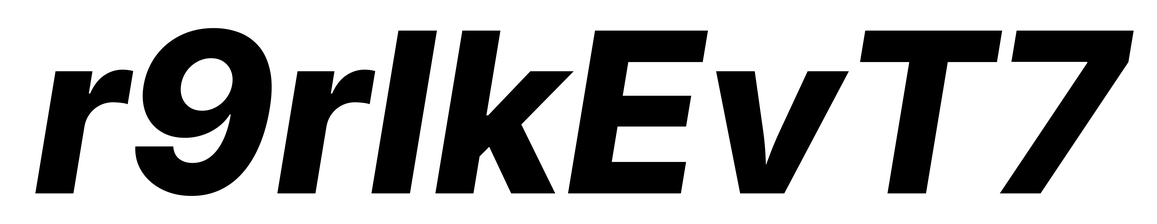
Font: Inter-Italic_ExtraBold_Italic